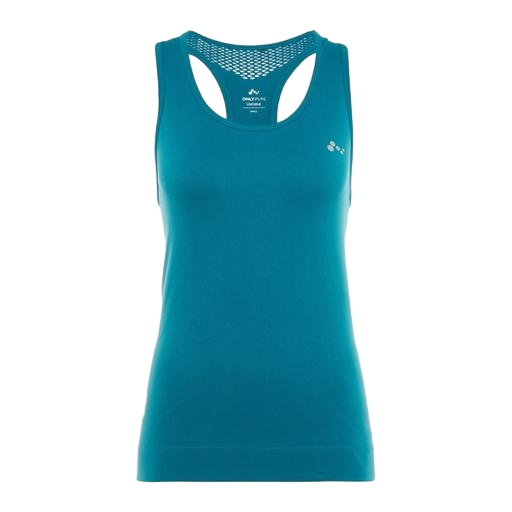
blue pro cool training tank top, blue performance tank top, blue performance tank, white background